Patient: sex M, age 57
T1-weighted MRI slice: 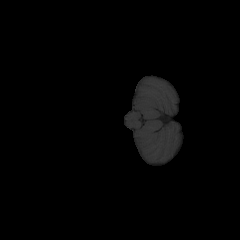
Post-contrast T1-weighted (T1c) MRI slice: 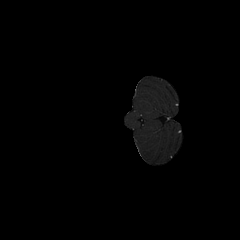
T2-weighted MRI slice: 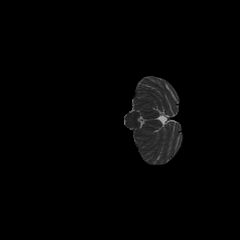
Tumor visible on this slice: no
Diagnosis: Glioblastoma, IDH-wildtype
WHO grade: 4